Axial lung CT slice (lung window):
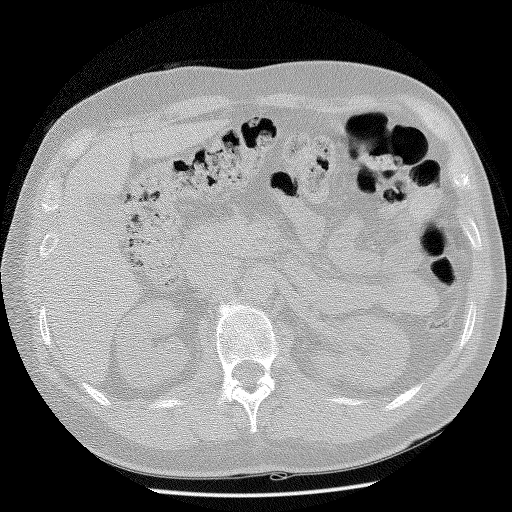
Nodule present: no